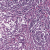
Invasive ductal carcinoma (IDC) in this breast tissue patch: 1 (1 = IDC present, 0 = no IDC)